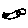
Label: fish